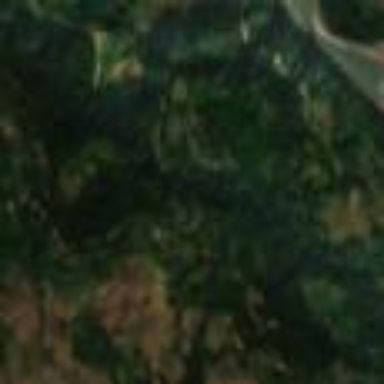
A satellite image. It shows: Dense forest.